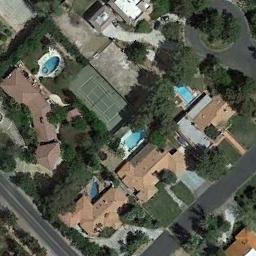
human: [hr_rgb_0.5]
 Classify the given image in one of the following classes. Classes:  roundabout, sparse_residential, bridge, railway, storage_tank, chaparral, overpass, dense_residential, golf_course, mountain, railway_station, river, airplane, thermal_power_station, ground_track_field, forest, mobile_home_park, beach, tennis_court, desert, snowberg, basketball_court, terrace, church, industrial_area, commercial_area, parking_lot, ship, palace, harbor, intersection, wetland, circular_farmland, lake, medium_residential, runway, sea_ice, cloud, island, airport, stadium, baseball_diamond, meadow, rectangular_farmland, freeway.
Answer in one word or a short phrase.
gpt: tennis_court